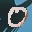
Label: 0